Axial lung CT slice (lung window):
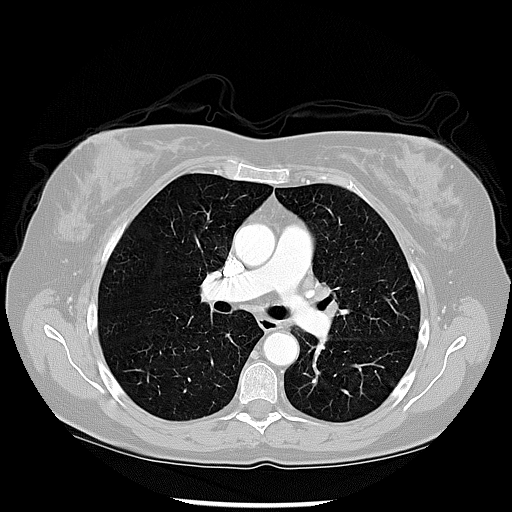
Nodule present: no